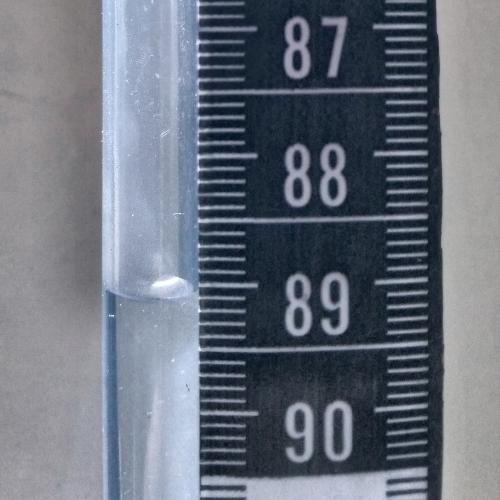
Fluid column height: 89.1 cm